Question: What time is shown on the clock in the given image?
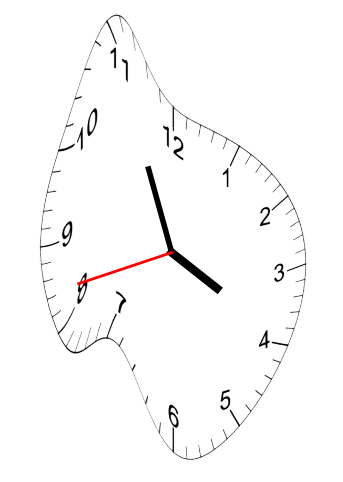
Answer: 03:55:42